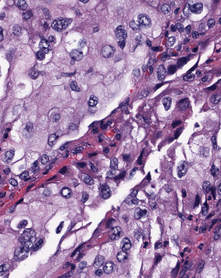
Tumor epithelial tissue: yes
Tumor-associated stroma tissue: no
Normal tissue: no